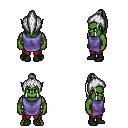
a pixel art fantasy rpg character, male body template, orc, green skin, chain tabard jacket, red pants, white long topknot hairstyle, black shoes, four views (front, back, left, right), 2x2 character sprite sheet, small pixel art, hard edges, no anti-aliasing